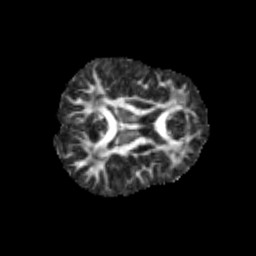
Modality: FA
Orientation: axial
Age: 10
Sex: female
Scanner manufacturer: siemens
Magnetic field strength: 3 T
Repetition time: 3.8 s
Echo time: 0.07 s